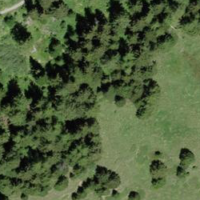
EUNIS habitat code: 43
Species observed at this site:
Pimpinella major